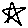
Label: star